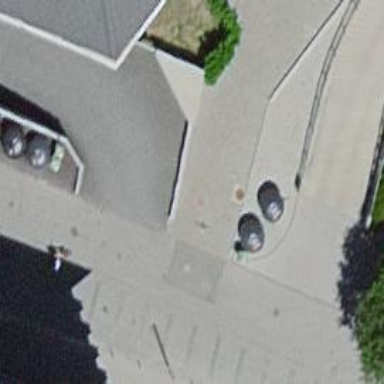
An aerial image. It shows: Bollard barrier.